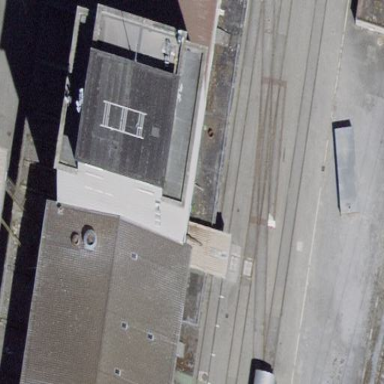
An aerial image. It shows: Commercial building.